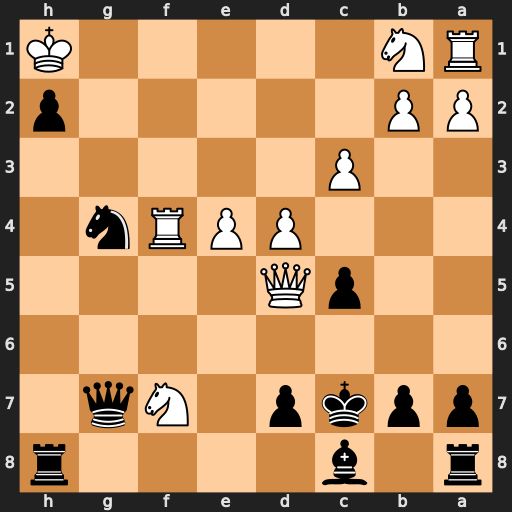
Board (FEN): r1b4r/ppkp1Nq1/8/2pQ4/3PPRn1/2P5/PP5p/RN5K
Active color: b
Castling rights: -
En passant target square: -
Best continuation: Nf2+ Rxf2 Qg1#